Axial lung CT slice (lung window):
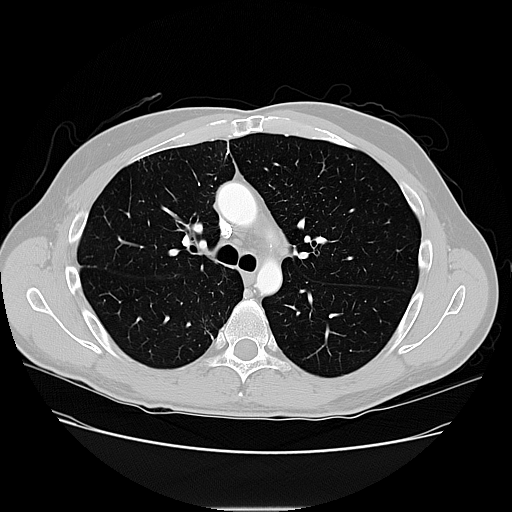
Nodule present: no